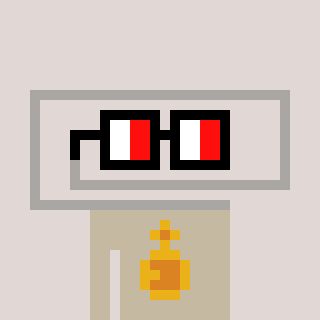
a pixel art character with square glasses with black frames and red eyes, a paperclip-shaped head and a bege-colored body on a warm background